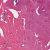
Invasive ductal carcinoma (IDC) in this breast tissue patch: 0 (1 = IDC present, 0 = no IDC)